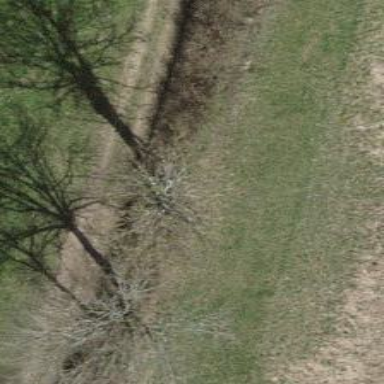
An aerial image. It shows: Broadleaved tree in natural setting.